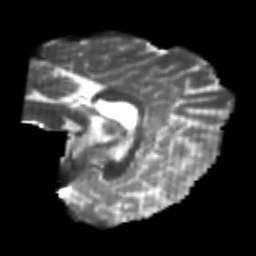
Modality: T2w
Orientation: sagittal
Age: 23
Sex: female
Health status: healthy
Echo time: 0.074 s